Interaction volume radius: 5 \u00c5
Interaction volume height: 15 \u00c5
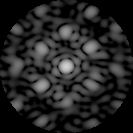
Disorder parameter: 0.3306